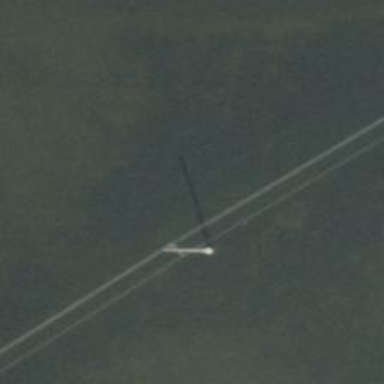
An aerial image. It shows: Crossing tower.